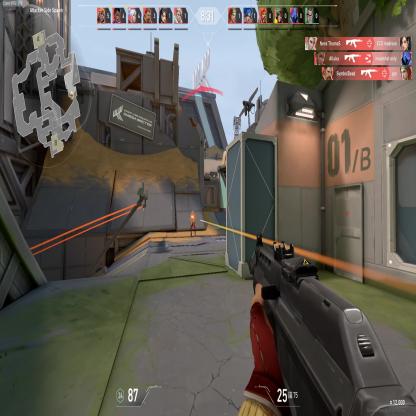
Label: enemy